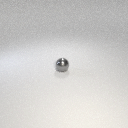
small gray metal sphere